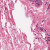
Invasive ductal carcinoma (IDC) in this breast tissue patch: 0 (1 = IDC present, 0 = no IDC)